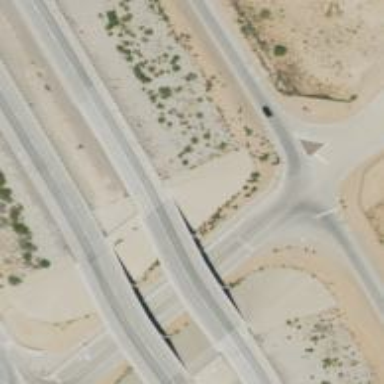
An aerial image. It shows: Viaduct bridge on motorway.